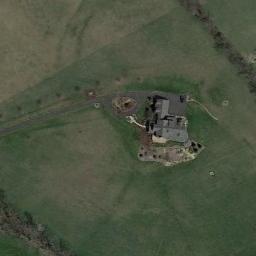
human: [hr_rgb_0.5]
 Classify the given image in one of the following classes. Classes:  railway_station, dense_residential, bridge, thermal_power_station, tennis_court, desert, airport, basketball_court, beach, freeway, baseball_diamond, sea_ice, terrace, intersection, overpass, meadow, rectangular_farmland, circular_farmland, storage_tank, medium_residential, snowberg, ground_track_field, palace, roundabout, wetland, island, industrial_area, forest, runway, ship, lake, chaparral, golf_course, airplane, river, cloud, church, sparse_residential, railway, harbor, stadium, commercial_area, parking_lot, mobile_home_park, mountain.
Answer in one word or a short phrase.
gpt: sparse_residential